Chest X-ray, PA view. Patient: 70 years old, sex M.
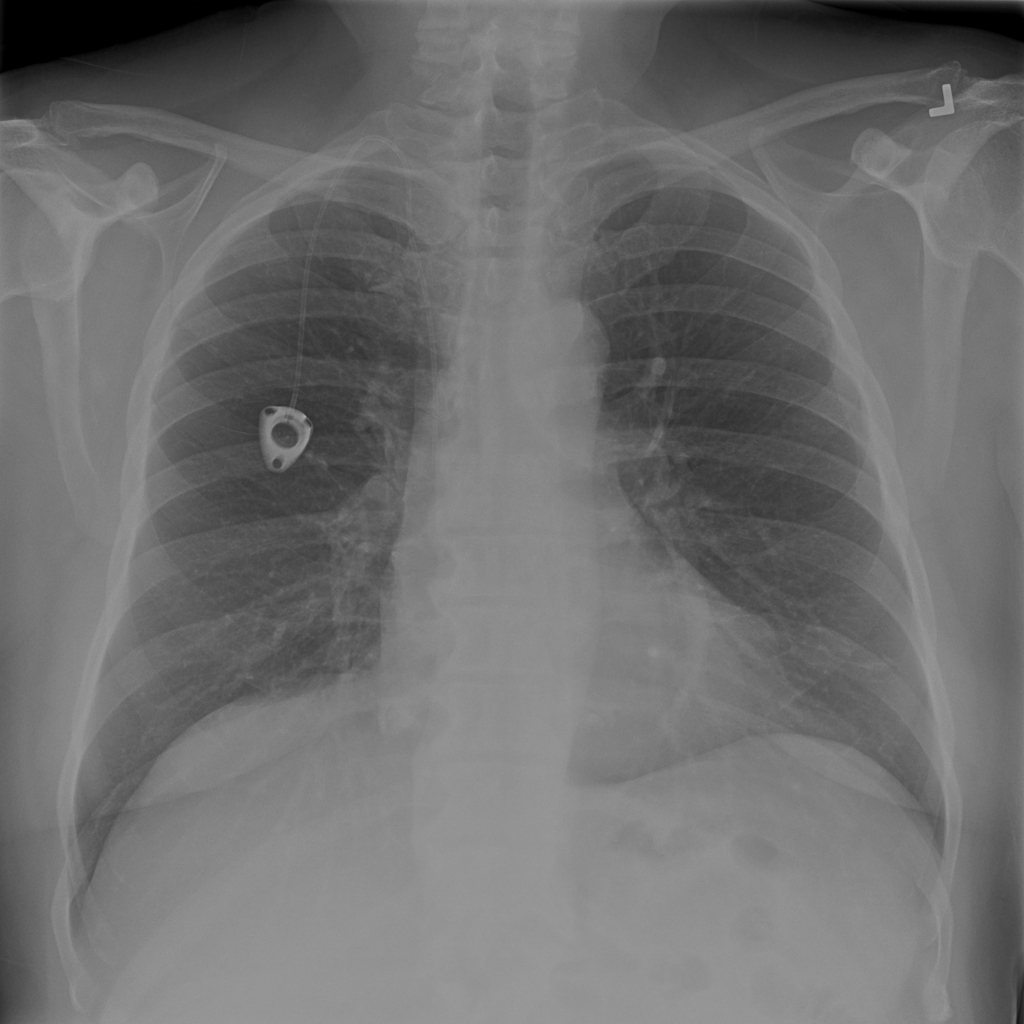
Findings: Atelectasis